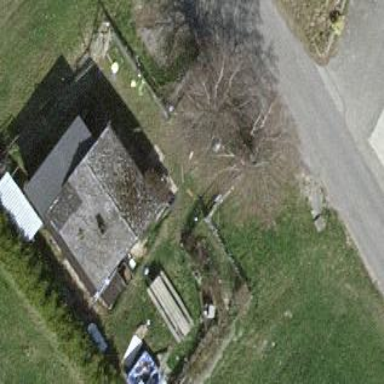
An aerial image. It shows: Farmyard area.